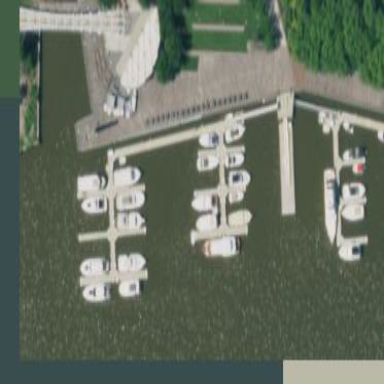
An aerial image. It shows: Marina area for leisure land.